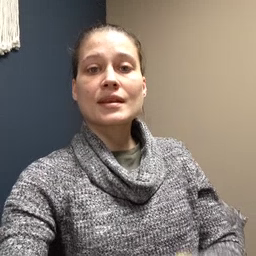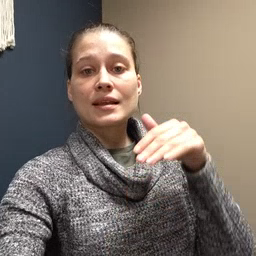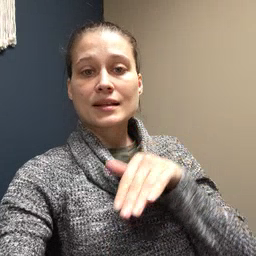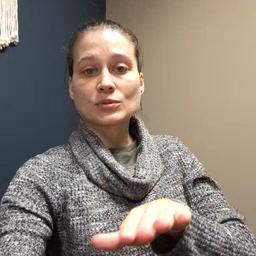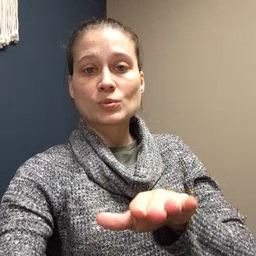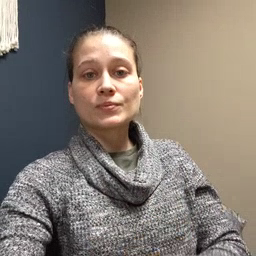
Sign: into